Field crop: maize
Growth stage: 2
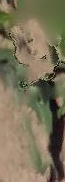
Species: maize